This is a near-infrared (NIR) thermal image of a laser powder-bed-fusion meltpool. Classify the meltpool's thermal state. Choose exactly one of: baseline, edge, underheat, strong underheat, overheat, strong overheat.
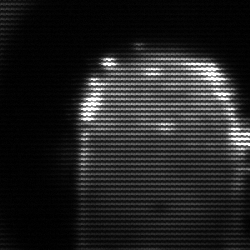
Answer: baseline